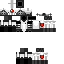
A male robot skin with dark skin, wearing red helmet dressed in a red armor chest and black pants, featuring a closed mouth.